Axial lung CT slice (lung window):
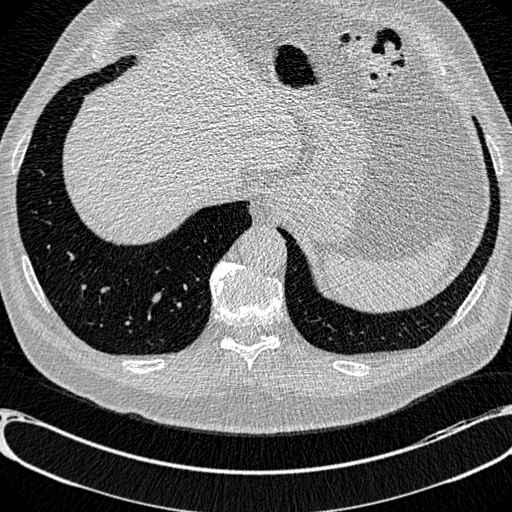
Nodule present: no